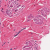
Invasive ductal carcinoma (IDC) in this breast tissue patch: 0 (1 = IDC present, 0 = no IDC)